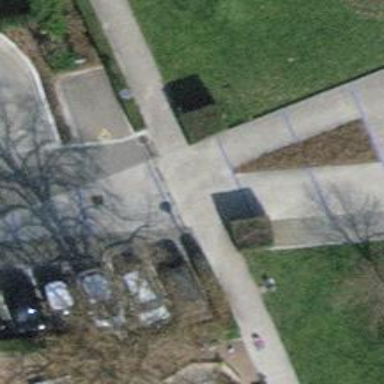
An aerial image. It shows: Footway with concrete surface.